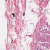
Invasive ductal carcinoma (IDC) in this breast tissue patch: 0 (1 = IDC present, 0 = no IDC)